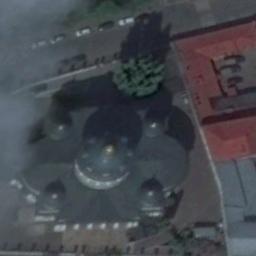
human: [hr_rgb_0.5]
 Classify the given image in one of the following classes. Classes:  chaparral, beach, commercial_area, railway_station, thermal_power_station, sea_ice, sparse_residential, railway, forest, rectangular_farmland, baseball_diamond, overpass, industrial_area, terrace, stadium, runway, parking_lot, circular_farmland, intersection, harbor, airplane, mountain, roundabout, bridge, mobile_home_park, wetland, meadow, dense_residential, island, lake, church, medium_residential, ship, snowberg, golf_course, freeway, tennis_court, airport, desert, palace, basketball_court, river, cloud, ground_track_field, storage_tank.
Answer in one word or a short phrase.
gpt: church